Question: I have a query like so:
'''
SELECT DISTINCT(wp.'ID'), wps.sku AS sku
FROM 'wp_posts' AS wp
INNER JOIN 'wp_postmeta' AS wpm ON (wpm.'post_id' = wp.'ID' AND wpm.'meta_key' = '_sku' AND wpm.'meta_value' = '')
INNER JOIN 'wp_product_skus' AS wps ON (wps.'id_product' = wpm.'post_id')
WHERE wp.'post_parent' = 0 AND wp.'post_type' = 'product' AND wp.'ID' NOT IN (SELECT post_parent FROM wp_posts WHERE post_parent != 0 AND post_type = 'product_variation')
'''
It returns output like so:

I need to perform an UPDATE on all IDs that match in the 'wp_postmeta' table with the 'post_id' = 'ID' and update the meta_value of 'sku' with the value of the sku from the above pic.
How can I do this all from within a MySQL Query?
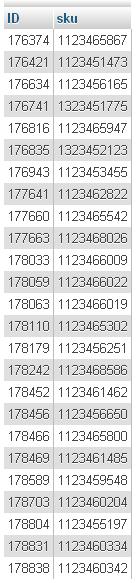
Answer: You want to perform a 'UPDATE' with 'JOIN' to other tables as needed like
'''
UPDATE 'wp_posts' wp
INNER JOIN 'wp_postmeta' wpm ON wpm.'post_id' = wp.'ID'
AND wpm.'meta_key' = '_sku'
AND wpm.'meta_value' = ''
INNER JOIN 'wp_product_skus' wps ON wps.'id_product' = wpm.'post_id'
WHERE wp.'post_parent' = 0
AND wp.'post_type' = 'product'
AND wp.'ID' NOT IN (
SELECT post_parent FROM wp_posts
WHERE post_parent != 0
AND post_type = 'product_variation'
)
SET wp.sku = wps.sku
'''
(OR) By directly joining with your 'SELECT' result set like below
'''
UPDATE 'wp_posts' wp
JOIN
(
SELECT DISTINCT wp.'ID',
wps.sku AS sku
FROM 'wp_posts' wp
INNER JOIN 'wp_postmeta' AS wpm ON wpm.'post_id' = wp.'ID'
AND wpm.'meta_key' = '_sku'
AND wpm.'meta_value' = ''
INNER JOIN 'wp_product_skus' wps ON wps.'id_product' = wpm.'post_id'
WHERE wp.'post_parent' = 0
AND wp.'post_type' = 'product'
AND wp.'ID' NOT IN (
SELECT post_parent FROM wp_posts
WHERE post_parent != 0
AND post_type = 'product_variation')
) TAB ON wp.ID = TAB.ID
SET wp.sku = TAB.sku
'''